Question:
hello, i need your help for my codes. I want to preview multiple images before upload and there are remove button in each images. But my code doesn't work when i'm using div targetting in each remove button.
the first, my codes is like <URL>.
and when i'm add some changes become <URL>
my HTML :
'''
<body>
<header>
<h1>File API - FileReader</h1>
</header>
<article>
<label for="files">Select multiple files: </label>
<input id="files" type="file" multiple/>
<output id="result" />
</article>
'''
and CSS :
'''
body{
font-family: 'Segoe UI';
font-size: 12pt;
}
header h1{
font-size:12pt;
color: #fff;
background-color: #1BA1E2;
padding: 20px;
}
article
{
width: 80%;
margin:auto;
margin-top:10px;
}
.thumbnail{
height: 100px;
margin: 10px;
}
'''
it's my javascripts :
'''
window.onload = function(){
//Check File API support
if(window.File && window.FileList && window.FileReader)
{
var filesInput = document.getElementById("files");
filesInput.addEventListener("change", function(event){
var files = event.target.files; //FileList object
var output = document.getElementById("result");
for(var i = 0; i< files.length; i++)
{
var file = files[i];
//Only pics
if(!file.type.match('image'))
continue;
var picReader = new FileReader();
picReader.addEventListener("load",function(event){
var picFile = event.target;
var div = document.createElement("div");
div.innerHTML = "<img class='thumbnail' src='" + picFile.result + "'" +
"title='" + picFile.name + "'/> <a href='#' class='remove_pict'>X</a>";
output.insertBefore(div,null);
});
//Read the image
picReader.readAsDataURL(file);
}
});
}
else
{
console.log("Your browser does not support File API");
}
}
'''
thanks for advance. any suggestions much be appreciated ^^
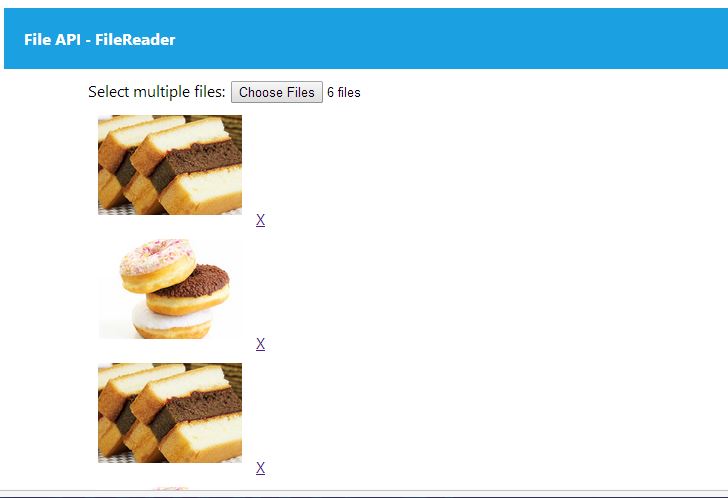
Answer: Image and are children of 'div' object. Put 'click' event on each 'a', then delete the parent. So when user click the , selected image will be deleted.
'''
div.children[1].addEventListener("click", function(event){
div.parentNode.removeChild(div);
});
'''
see demo at <URL>